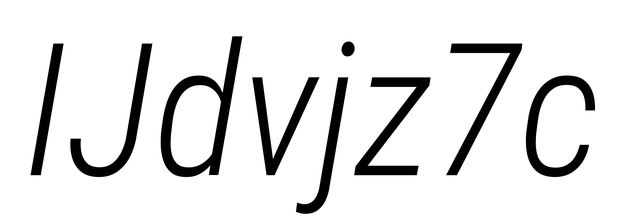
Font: Roboto-Italic_Condensed_Light_Italic